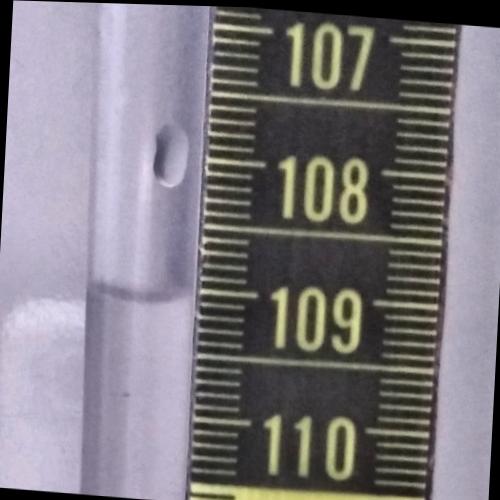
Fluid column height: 109.1 cm